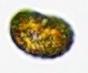
Label: Akashiwo